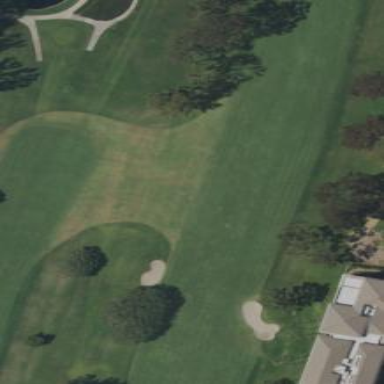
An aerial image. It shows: Grassy area designated as golf fairway.